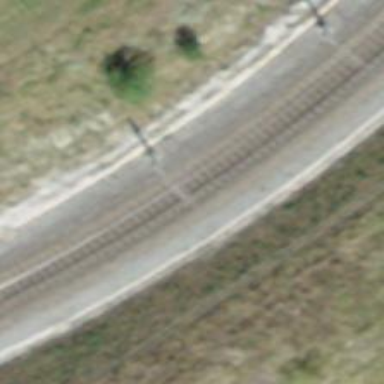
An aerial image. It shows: Catenary mast for power lines.